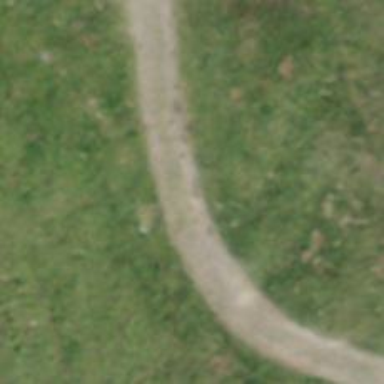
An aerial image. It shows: Track with ground surface of grade3.